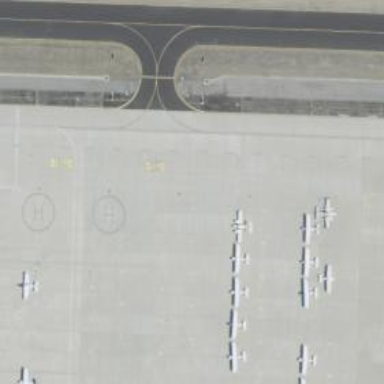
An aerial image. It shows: Image of taxiway at airport.